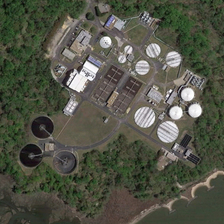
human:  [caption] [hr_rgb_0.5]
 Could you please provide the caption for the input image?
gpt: among the forest  there are some storage tanks placed on the bank .

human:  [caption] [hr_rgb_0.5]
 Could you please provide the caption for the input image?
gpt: among the forest  there are some storage tanks placed on the bank .

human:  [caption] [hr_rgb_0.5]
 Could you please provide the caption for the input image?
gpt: among the forest  there are some storage tanks placed on the bank .

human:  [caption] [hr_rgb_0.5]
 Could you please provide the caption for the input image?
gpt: several storage tanks of different sizes sits in the middle of the wood .

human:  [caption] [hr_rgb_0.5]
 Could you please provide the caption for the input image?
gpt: some storage tanks are surrounded by many green trees .